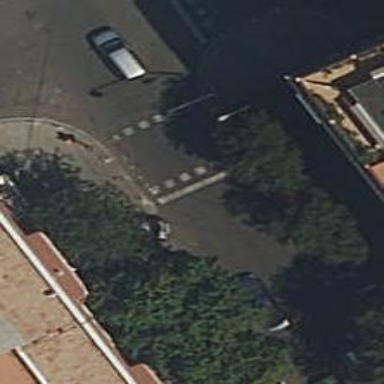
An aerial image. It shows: Zebra crossing with traffic signals.